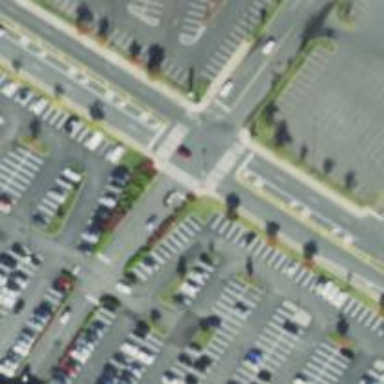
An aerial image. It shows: Asphalt footway with zebra crossing.